Question: I'm trying to implement a navigation system like this:

I tried starting with a simple HTML and CSS structure like this but couldn't succeed till now.
'''
<div id="categoryWrapper">
<ul>
<li><a href="#"><img src="/assets/sample.png"><span>Diyet</span></a></li>
<li><a href="#"><img src="/assets/sample.png"><span>Diyet</span></a></li>
<li><a href="#"><img src="/assets/sample.png"><span>Diyet</span></a></li>
</ul>
</div>
#header #center #categoryWrapper ul{
width:300px;
margin:0 auto;
height: 100%;
}
#header #center #categoryWrapper ul li{
display:inline-block;
height:54px;
list-style-type: none;
}
#header #center #categoryWrapper ul li a{
display:inline-block;
position:relative;
}
#header #center #categoryWrapper ul li a img{
position:absolute;
top:-2px;
}
#header #center #categoryWrapper ul li span{
display:inline-block;
position:relative;
top:10px;
}
'''
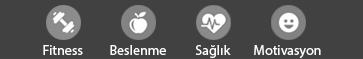
Answer: Try this - <URL>
'''
#categoryWrapper ul{
width:300px;
margin:0 auto;
height: 100%;
background: #333;
padding: 10px 0 5px;
}
#categoryWrapper ul li {
display:inline-block;
height:54px;
list-style-type: none;
width: 70px;
text-align: center;
}
#categoryWrapper ul li a{
display:inline-block;
color: #fff;
text-decoration: none;
}
#categoryWrapper ul li span{
display:block;
margin-top: 5px;
}
'''